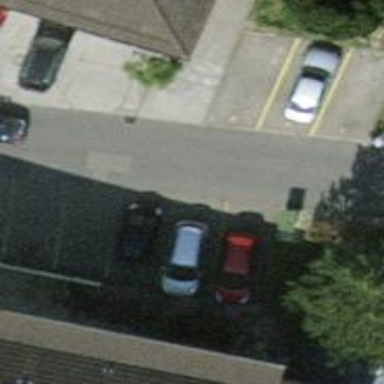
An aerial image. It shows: Parking available on the street side.